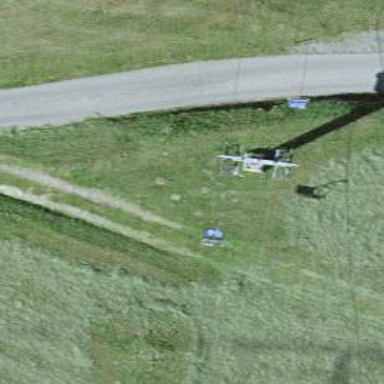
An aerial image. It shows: Pylon for aerialway.